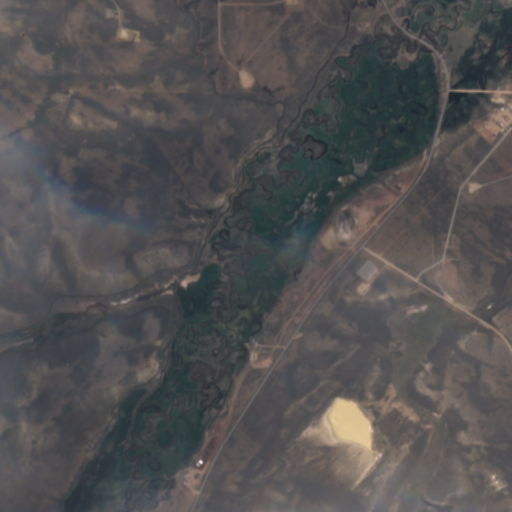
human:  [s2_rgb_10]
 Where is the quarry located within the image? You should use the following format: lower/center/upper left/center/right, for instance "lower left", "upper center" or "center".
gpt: The quarry is located in the center right of the image.
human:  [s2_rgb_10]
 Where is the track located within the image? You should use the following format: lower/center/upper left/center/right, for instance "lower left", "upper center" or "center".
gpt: There is no track in the image.